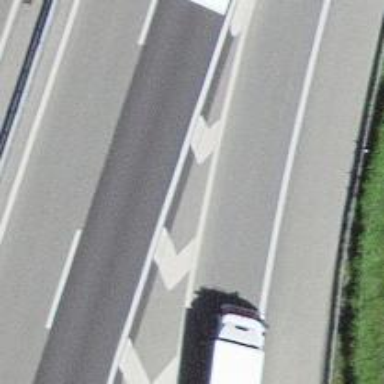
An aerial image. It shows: Asphalt motorway link.